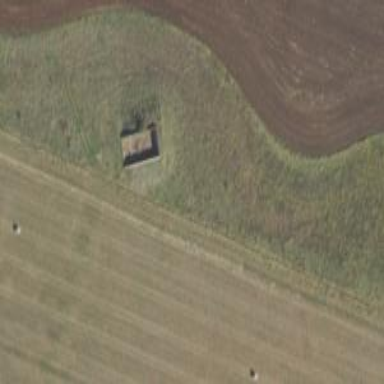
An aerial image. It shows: Military bunker.